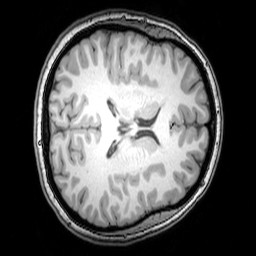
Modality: T1w
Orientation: axial
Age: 24
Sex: female
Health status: healthy
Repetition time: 0.081 s
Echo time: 0.037 s